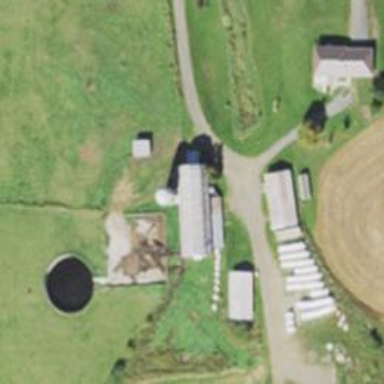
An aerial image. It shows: Silo.